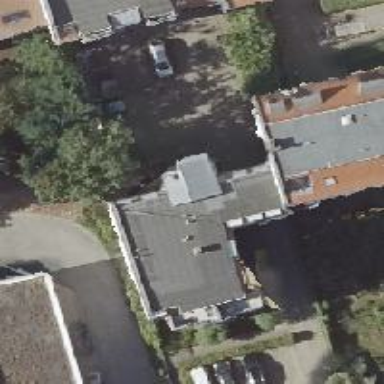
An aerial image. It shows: Building with apartments featuring unique double saltbox roof shape.